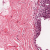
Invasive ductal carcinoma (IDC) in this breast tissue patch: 0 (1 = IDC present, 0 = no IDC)